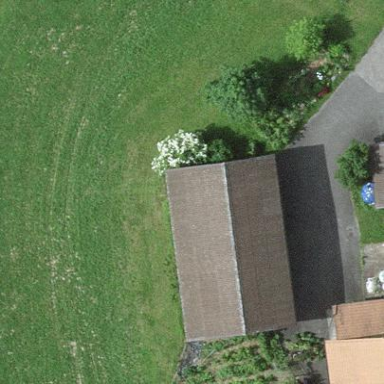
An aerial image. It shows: Group of garages.